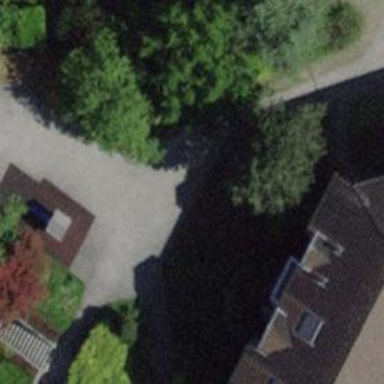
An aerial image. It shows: Path made of paving stones.